Question: I have the following Tab with 4 panels inside:

I have tried to fit and scale the 4 panels so they fill up the hole tab panel but without any success.
Here is my code:
'''
Ext.define('softhuman.view.MainPanel', {
extend: 'Ext.tab.Panel',
xtype: 'mainpanel',
items: [{
title: 'Dashboard',
glyph: Glyphs.DASHBOARD,
padding: '5',
layout: {
type: 'table',
columns: 4
},
defaults: {
frame: true,
style: 'margin: 0 10px 10px 0',
height: 260,
flex: 1
},
items: [{
// title: 'Item 1',
colspan: 1,
width: 500
}, {
// title: 'Item 2',
colspan: 3,
width: 500
}, {
// title: 'Item 3',
colspan: 2,
width: 500,
items: [{
xtype: 'tabpanel',
activeTab: 0,
//width: '100%',
items: [{
xtype: 'panel',
title: 'Item 1',
items: [{
xtype: 'gridpanel',
height: 230,
border: 1,
enableColumnHide: false,
enableColumnMove: false,
columns: [
{
xtype: 'gridcolumn',
dataIndex: 'string',
text: 'Column 1'
}, {
xtype: 'gridcolumn',
dataIndex: 'string',
text: 'Column 2'
}, {
xtype: 'gridcolumn',
dataIndex: 'string',
text: 'Column 3'
}
]
}]
}, {
xtype: 'panel',
title: 'Item 2'
}, {
xtype: 'panel',
title: 'Item 3'
}, {
xtype: 'panel',
title: 'Item 4 '
}, {
xtype: 'panel',
title: 'Item 5'
}]
}]
}, {
// title: 'Item 4',
colspan: 2,
width: 500
}]
}]
'''
Any clue?
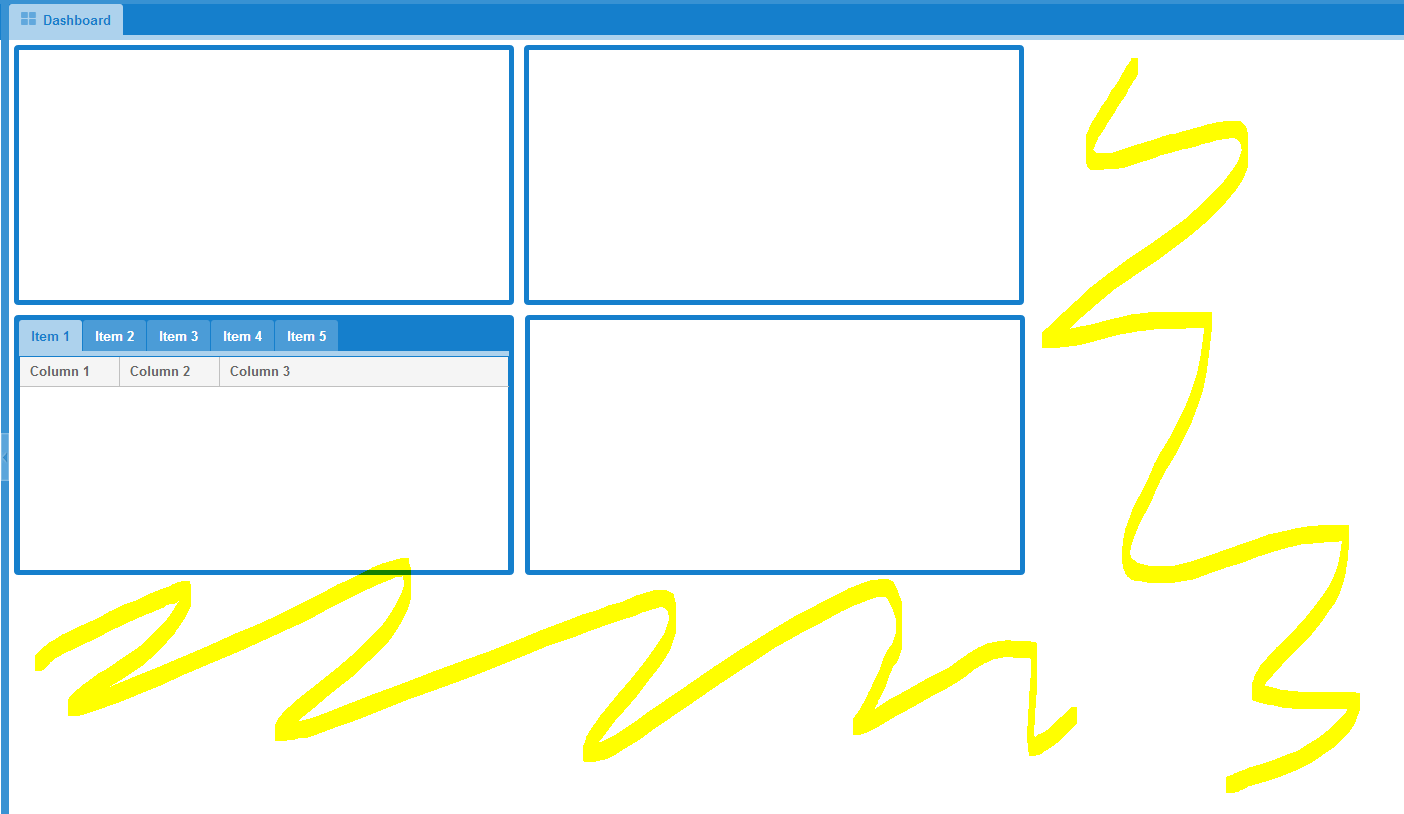
Answer: Use box layouts:
'''
Ext.require('*');
Ext.onReady(function() {
new Ext.tab.Panel({
renderTo: document.body,
width: 600,
height: 600,
items: {
title: 'Foo',
layout: {
type: 'vbox',
align: 'stretch'
},
items: [{
xtype: 'container',
flex: 1,
layout: {
type: 'hbox',
align: 'stretch'
},
items: [{
flex: 1,
title: 'P1'
}, {
flex: 1,
title: 'P2'
}]
}, {
xtype: 'container',
flex: 1,
layout: {
type: 'hbox',
align: 'stretch'
},
items: [{
flex: 1,
title: 'P3'
}, {
flex: 1,
title: 'P4'
}]
}]
}
});
});
'''